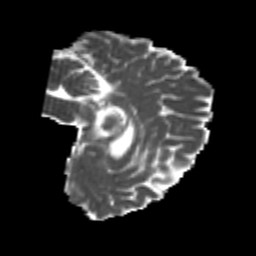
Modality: MD
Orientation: sagittal
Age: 20
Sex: female
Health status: healthy
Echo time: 0.074 s